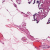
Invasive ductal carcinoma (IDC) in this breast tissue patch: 0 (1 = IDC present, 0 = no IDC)